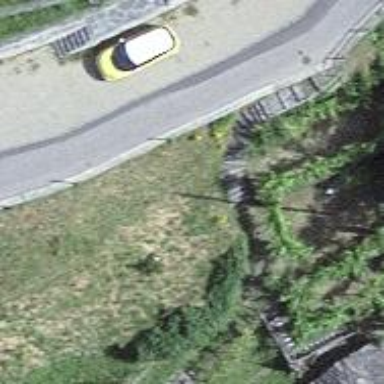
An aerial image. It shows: Road with steps.